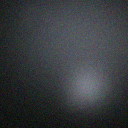
Screen state: off